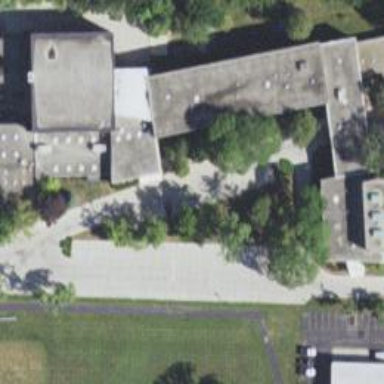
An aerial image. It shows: School building.